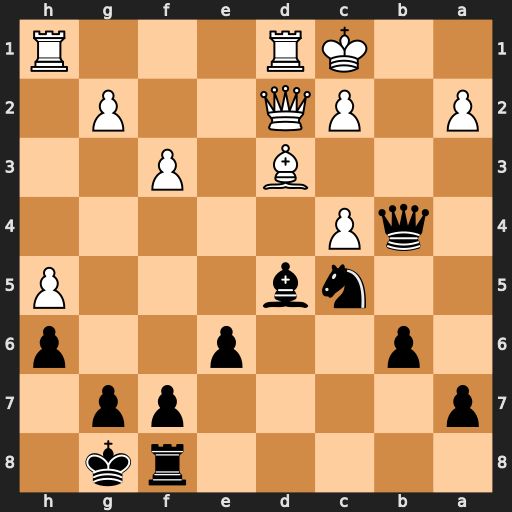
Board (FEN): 5rk1/p4pp1/1p2p2p/2nb3P/1qP5/3B1P2/P1PQ2P1/2KR3R
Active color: b
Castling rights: -
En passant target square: -
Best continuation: Qa3+ Kb1 Na4